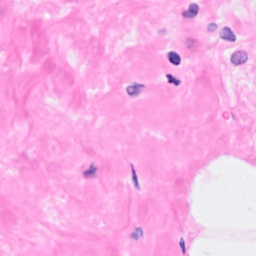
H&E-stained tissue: Breast